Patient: sex F, age 73
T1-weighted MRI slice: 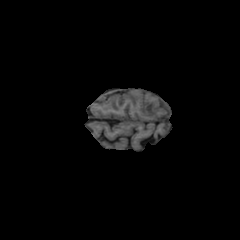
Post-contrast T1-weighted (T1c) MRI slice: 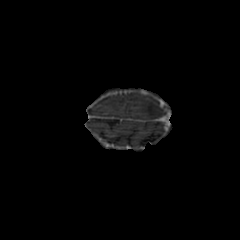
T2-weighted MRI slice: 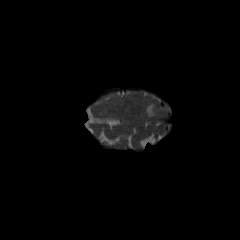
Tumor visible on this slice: yes
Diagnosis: Glioblastoma, IDH-wildtype
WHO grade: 4